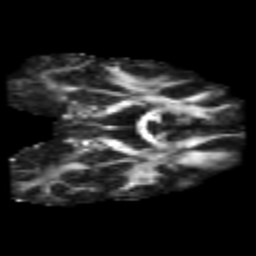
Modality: FA
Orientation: coronal
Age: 30
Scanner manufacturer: philips
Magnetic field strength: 3 T
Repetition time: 8.438 s
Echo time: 0.1273 s